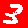
Digit: 3